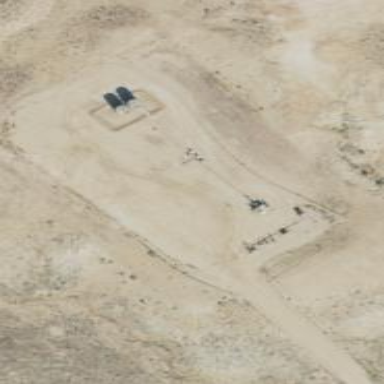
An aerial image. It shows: Petroleum well that is man-made.